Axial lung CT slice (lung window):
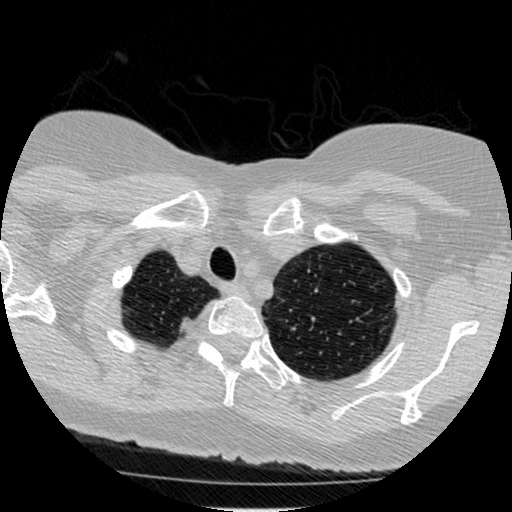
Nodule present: no